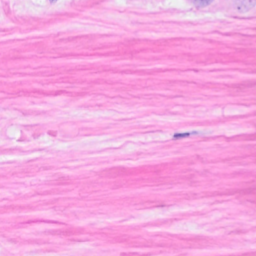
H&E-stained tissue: Breast